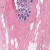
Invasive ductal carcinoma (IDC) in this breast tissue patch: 0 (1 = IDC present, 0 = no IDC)